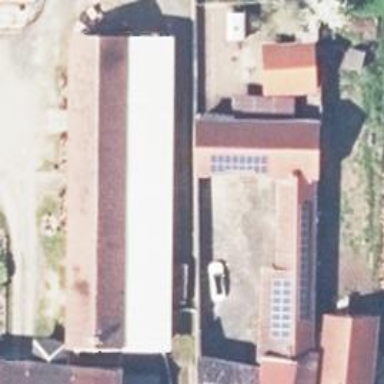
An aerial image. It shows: Small solar photovoltaic panel used as generator to produce electricity.